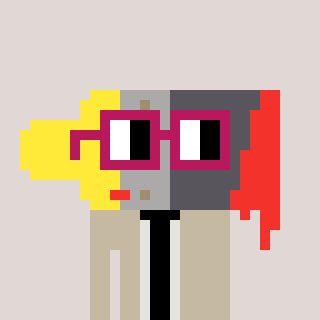
a pixel art character with square dark red glasses, a paintbrush-shaped head and a bege-colored body on a warm background